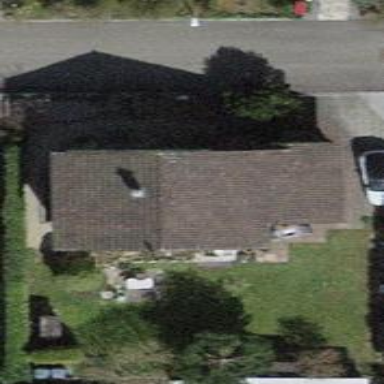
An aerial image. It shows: Building with tile roof.